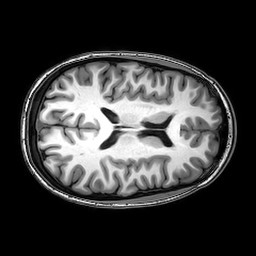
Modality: T1w
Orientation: axial
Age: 23
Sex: female
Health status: healthy
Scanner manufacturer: philips
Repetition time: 0.008233 s
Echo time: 0.00378 s